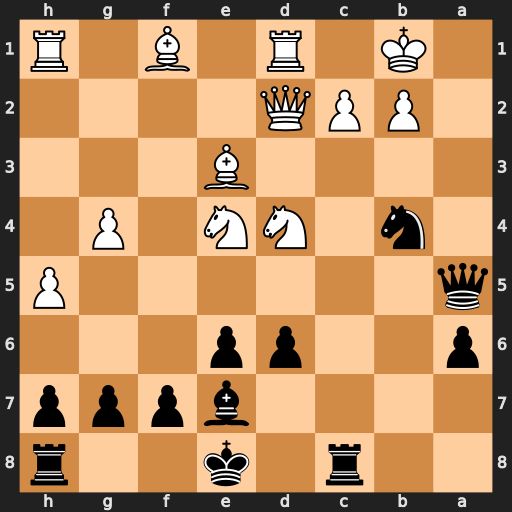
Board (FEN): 2r1k2r/4bppp/p2pp3/q6P/1n1NN1P1/4B3/1PPQ4/1K1R1B1R
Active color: b
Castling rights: k
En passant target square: -
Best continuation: Qa2+ Kc1 Qa1#